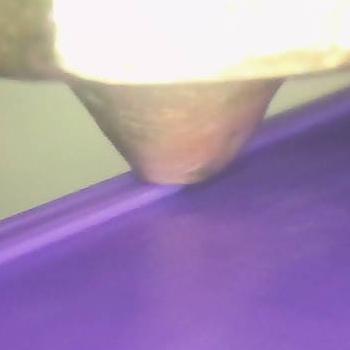
Flow rate: 48%